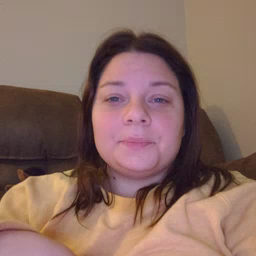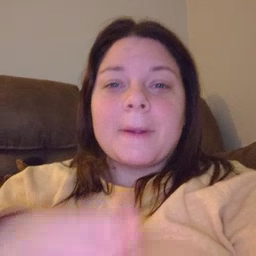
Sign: beside